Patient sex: M
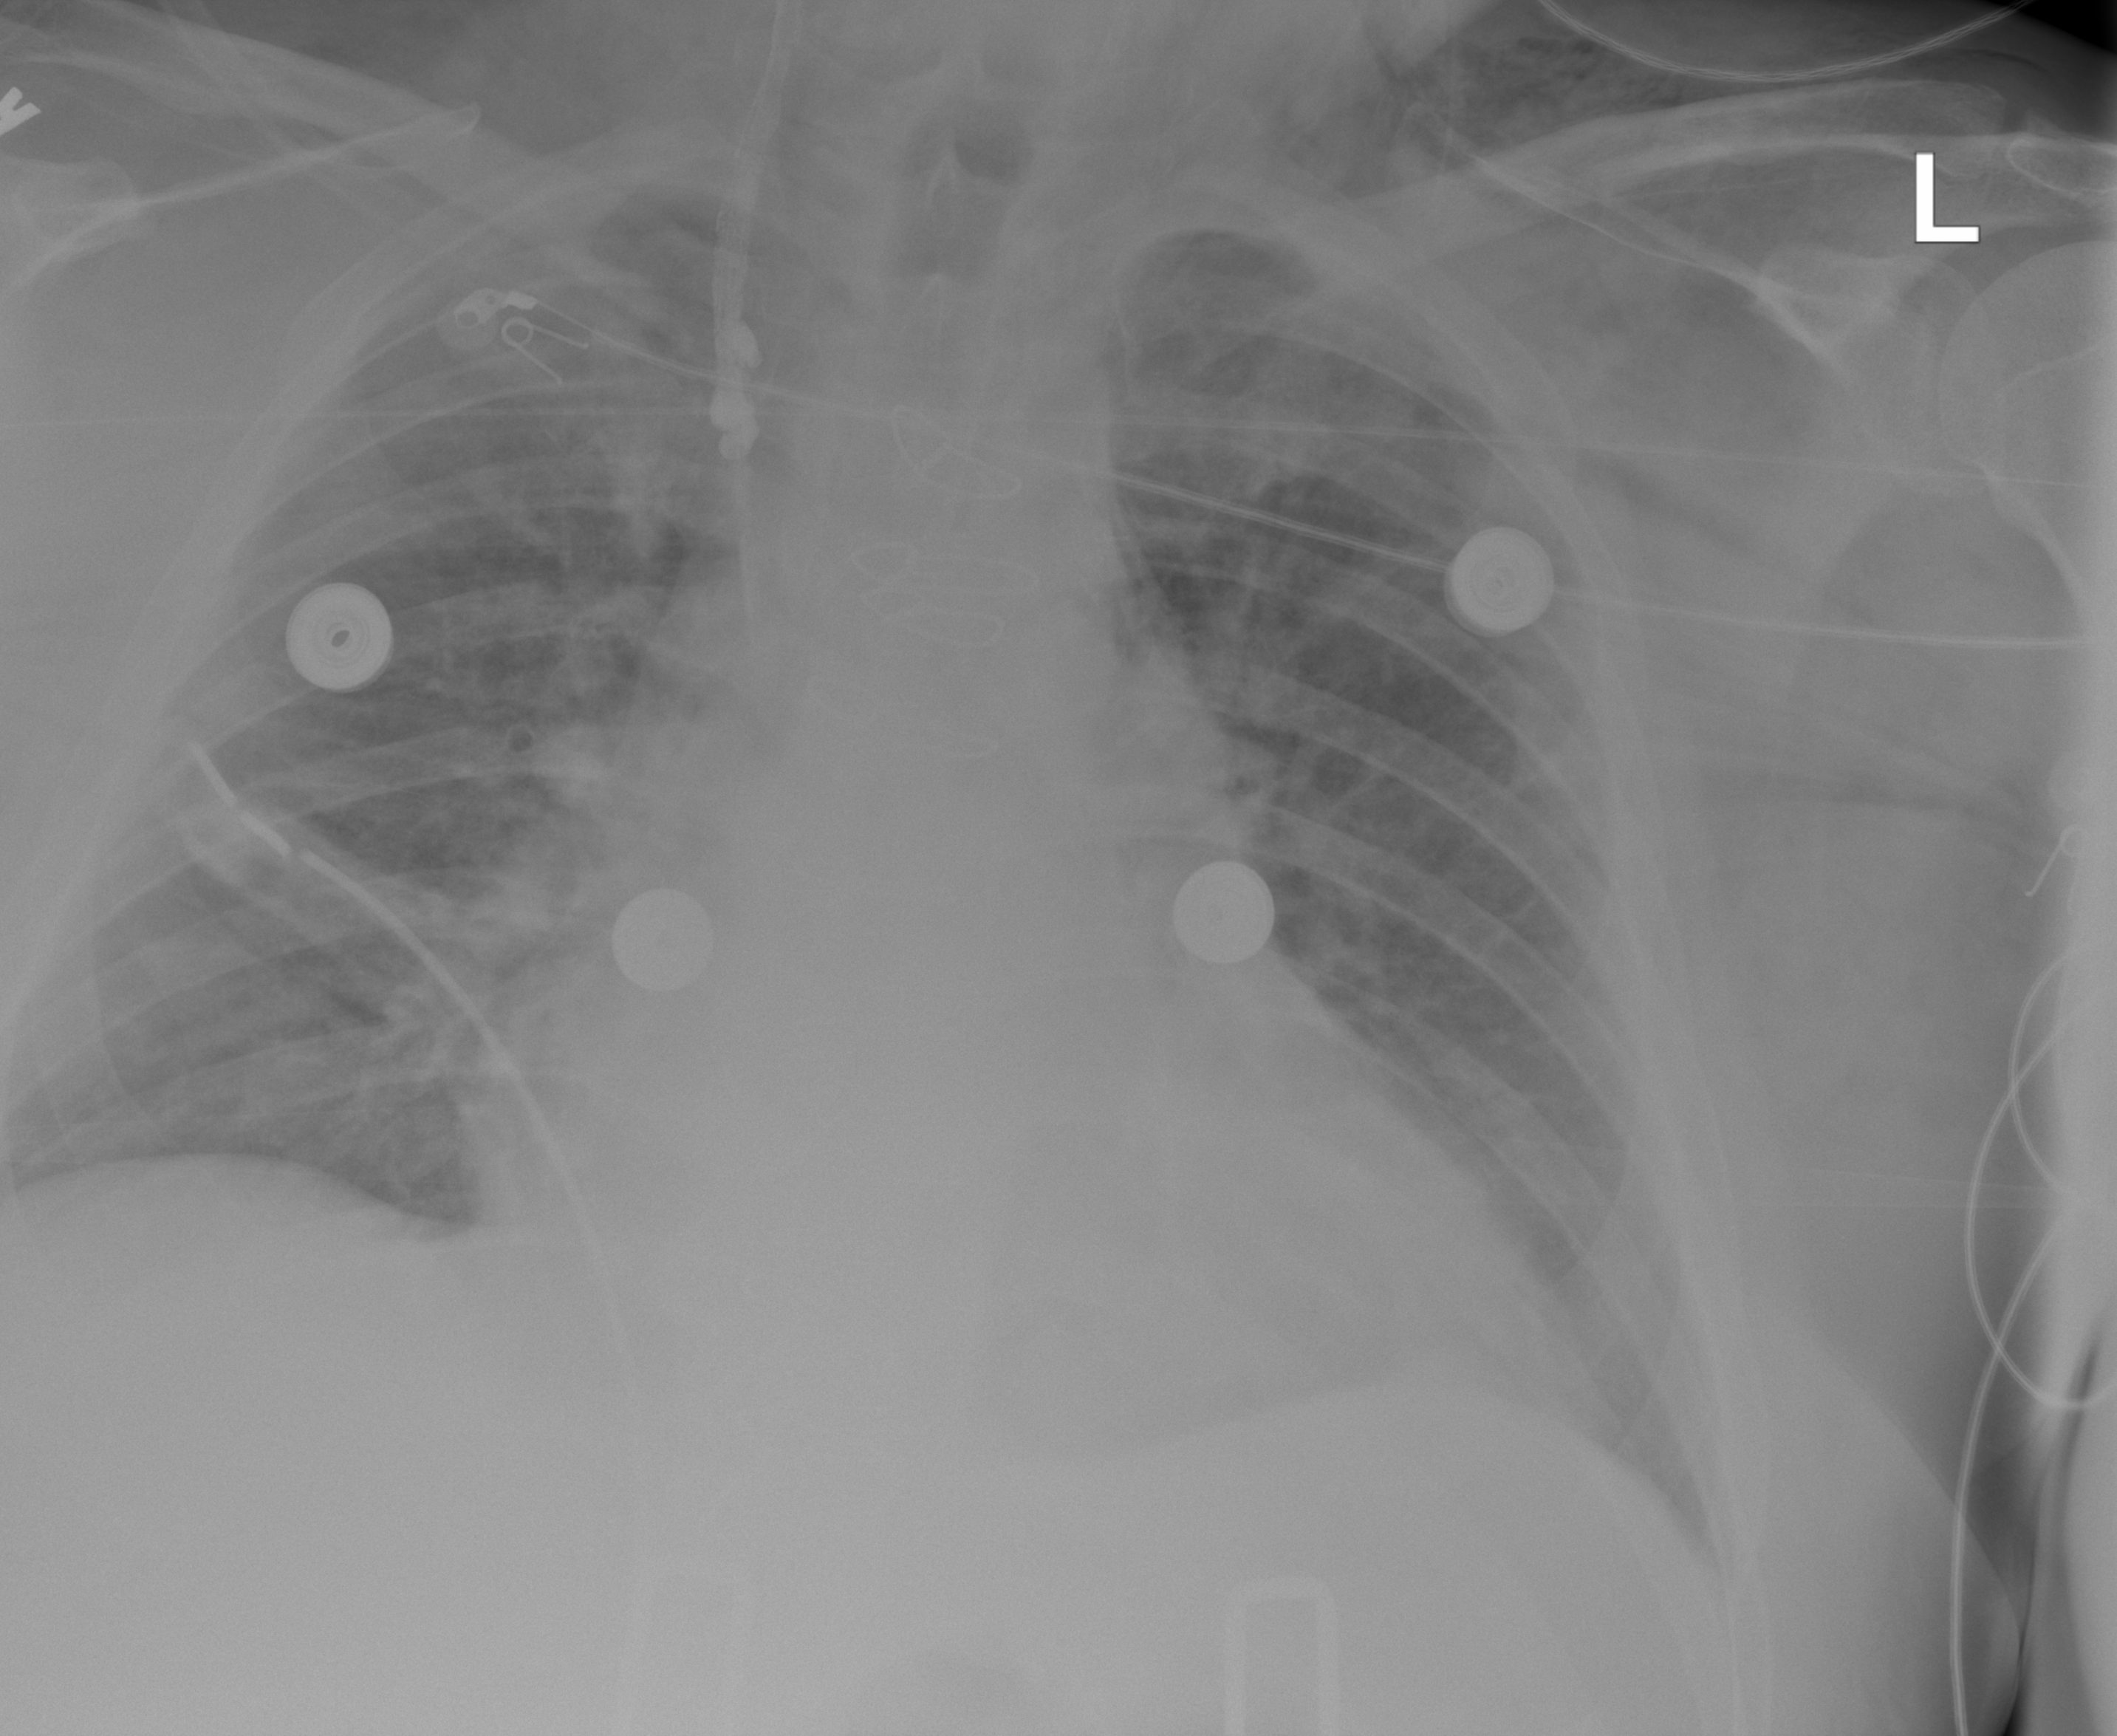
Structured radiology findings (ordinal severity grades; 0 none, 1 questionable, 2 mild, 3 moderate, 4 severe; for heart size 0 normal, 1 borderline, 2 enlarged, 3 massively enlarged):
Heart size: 2
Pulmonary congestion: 2
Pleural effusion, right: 0
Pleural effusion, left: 0
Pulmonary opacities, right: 1
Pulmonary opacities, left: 1
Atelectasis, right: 0
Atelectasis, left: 0